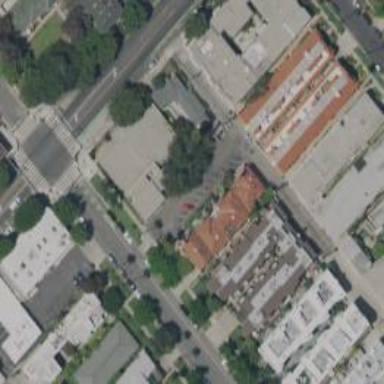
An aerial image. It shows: Asphalt alley serving residential properties.